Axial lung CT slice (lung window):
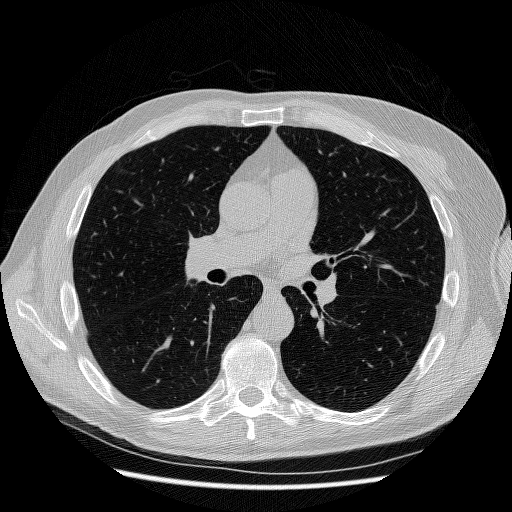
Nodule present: no